Interaction volume radius: 5 \u00c5
Interaction volume height: 40 \u00c5
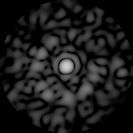
Disorder parameter: 0.8149